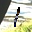
Label: 1